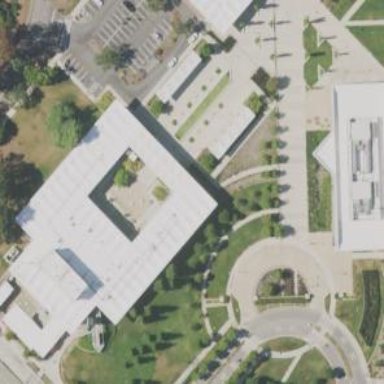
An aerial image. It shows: School building.